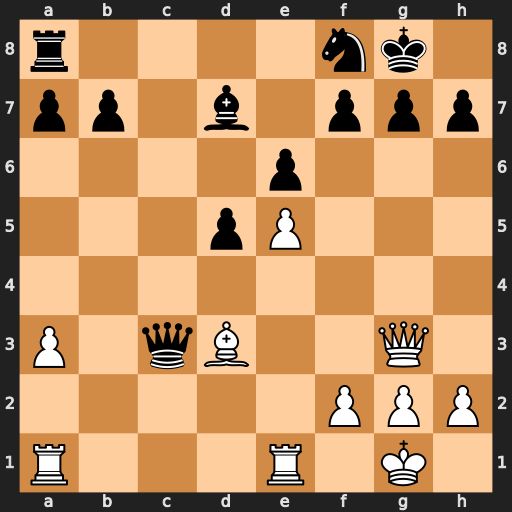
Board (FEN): r4nk1/pp1b1ppp/4p3/3pP3/8/P1qB2Q1/5PPP/R3R1K1
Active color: w
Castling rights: -
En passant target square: -
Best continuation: Bxh7+ Kxh7 Qxc3